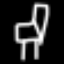
Label: chair